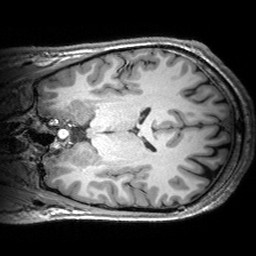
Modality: T1w
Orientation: coronal
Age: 23
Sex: male
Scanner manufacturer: siemens
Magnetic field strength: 3 T
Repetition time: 2.53 s
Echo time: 0.00299 s